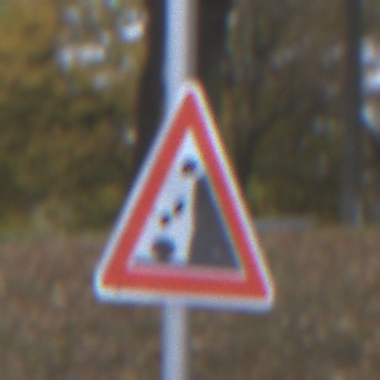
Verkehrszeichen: SteinschlagRechts
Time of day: MorningAfternoon
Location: Outdoor (Urban)
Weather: Overcast
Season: NotSpecified
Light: Natural